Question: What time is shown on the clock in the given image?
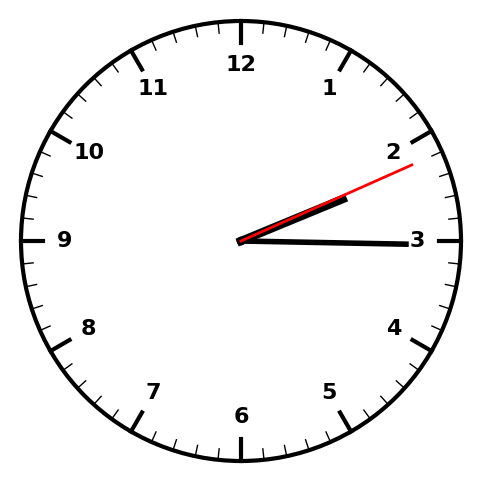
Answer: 02:15:11